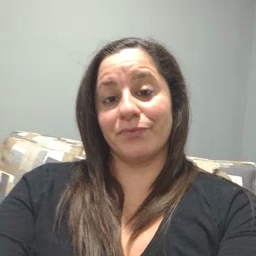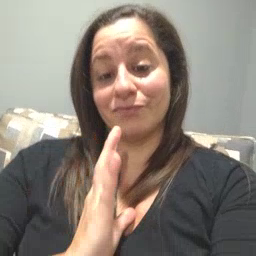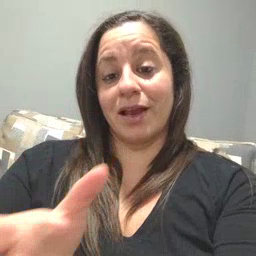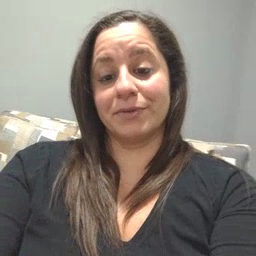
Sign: fine